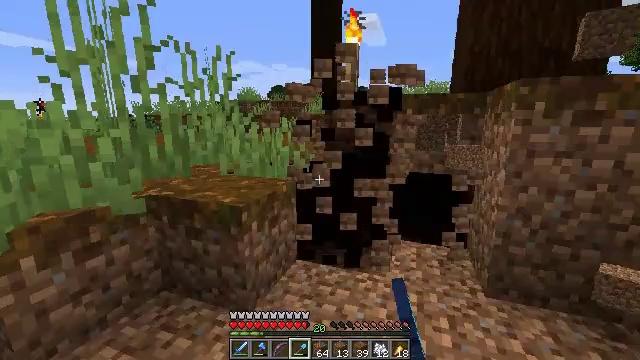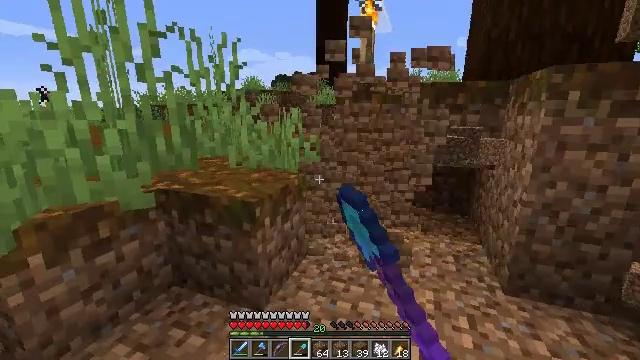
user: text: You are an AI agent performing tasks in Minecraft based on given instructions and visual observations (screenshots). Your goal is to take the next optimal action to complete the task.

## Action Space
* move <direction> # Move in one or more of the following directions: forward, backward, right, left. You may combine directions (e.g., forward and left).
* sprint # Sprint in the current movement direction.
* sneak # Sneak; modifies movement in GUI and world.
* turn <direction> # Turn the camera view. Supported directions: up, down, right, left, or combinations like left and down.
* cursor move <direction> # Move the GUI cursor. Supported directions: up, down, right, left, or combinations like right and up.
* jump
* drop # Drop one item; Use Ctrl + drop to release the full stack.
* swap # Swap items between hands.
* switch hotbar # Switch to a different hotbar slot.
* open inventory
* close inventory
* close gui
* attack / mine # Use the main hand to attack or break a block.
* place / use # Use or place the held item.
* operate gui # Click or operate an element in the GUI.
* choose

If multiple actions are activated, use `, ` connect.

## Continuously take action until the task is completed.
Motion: motion action
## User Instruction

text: Dig into the ground to collect podzol.
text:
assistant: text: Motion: turn down, attack / mine
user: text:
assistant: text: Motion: attack / mine